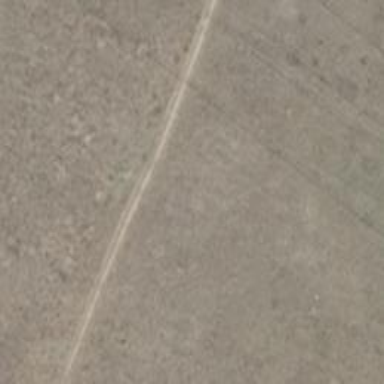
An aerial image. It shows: Path on the ground.